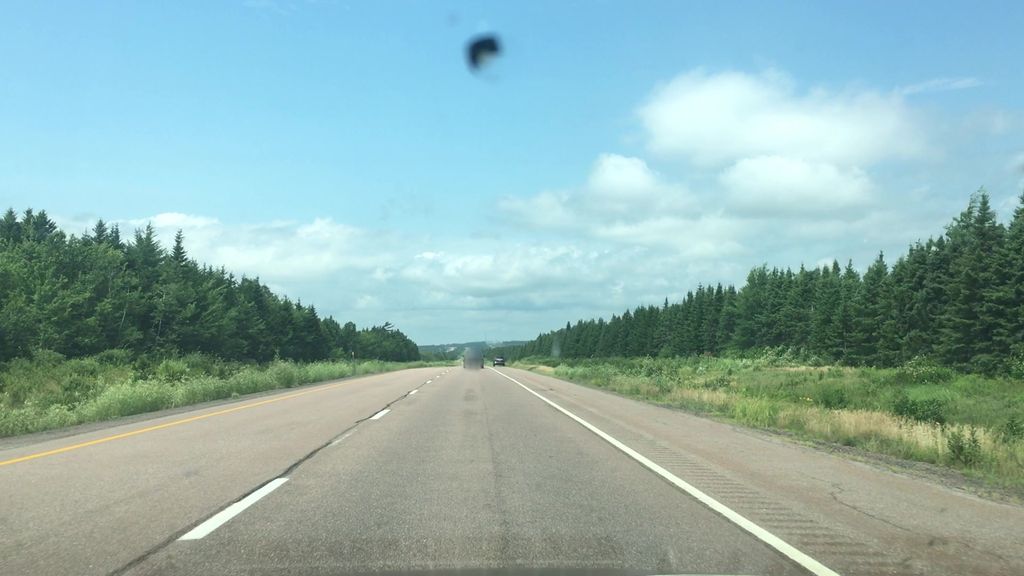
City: charlottetown